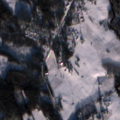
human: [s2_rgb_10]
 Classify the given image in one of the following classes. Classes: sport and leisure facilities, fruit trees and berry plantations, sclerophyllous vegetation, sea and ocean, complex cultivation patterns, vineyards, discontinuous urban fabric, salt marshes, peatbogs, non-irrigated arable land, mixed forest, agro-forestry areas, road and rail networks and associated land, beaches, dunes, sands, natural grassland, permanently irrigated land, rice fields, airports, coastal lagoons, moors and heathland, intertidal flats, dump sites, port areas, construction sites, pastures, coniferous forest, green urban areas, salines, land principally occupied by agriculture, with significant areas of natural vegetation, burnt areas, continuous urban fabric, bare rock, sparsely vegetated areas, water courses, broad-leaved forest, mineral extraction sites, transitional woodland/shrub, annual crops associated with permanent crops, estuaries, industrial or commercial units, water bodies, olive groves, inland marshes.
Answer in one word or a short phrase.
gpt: discontinuous urban fabric, non-irrigated arable land, land principally occupied by agriculture, with significant areas of natural vegetation, coniferous forest